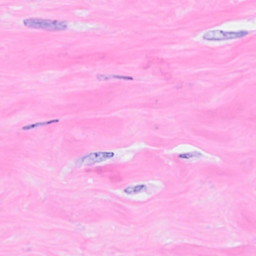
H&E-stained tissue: Breast